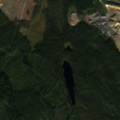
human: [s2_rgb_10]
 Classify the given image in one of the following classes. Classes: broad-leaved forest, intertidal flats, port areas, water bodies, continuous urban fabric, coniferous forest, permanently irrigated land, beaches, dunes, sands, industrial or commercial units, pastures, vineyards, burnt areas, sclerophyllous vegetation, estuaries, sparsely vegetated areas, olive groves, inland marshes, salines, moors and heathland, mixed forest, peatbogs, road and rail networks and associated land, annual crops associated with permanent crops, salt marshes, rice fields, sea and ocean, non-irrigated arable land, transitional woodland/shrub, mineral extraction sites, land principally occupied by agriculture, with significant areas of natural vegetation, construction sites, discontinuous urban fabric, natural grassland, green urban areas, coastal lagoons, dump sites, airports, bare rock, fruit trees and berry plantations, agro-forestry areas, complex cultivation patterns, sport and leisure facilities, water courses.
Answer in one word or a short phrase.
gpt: coniferous forest, mixed forest